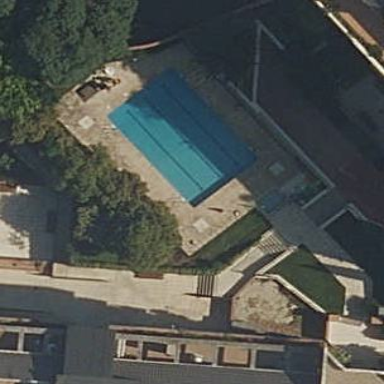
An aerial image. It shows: Swimming pool located in leisure land.